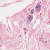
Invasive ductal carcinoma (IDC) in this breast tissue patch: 0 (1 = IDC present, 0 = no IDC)